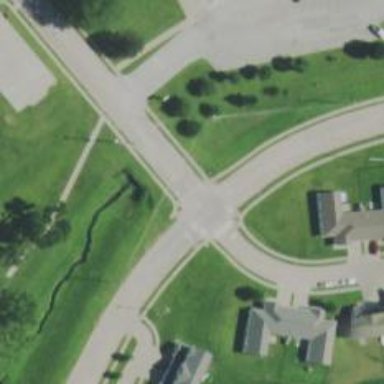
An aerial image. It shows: Crossing on footway.